Interaction volume radius: 5 \u00c5
Interaction volume height: 20 \u00c5
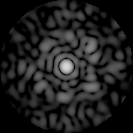
Disorder parameter: 0.728